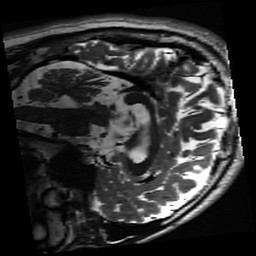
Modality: inplaneT2
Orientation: sagittal